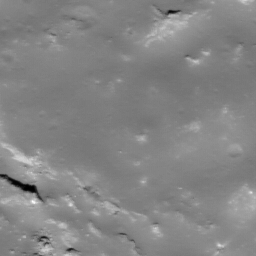
Host type: background_regolith
Lunar coordinates: latitude nan, longitude nan